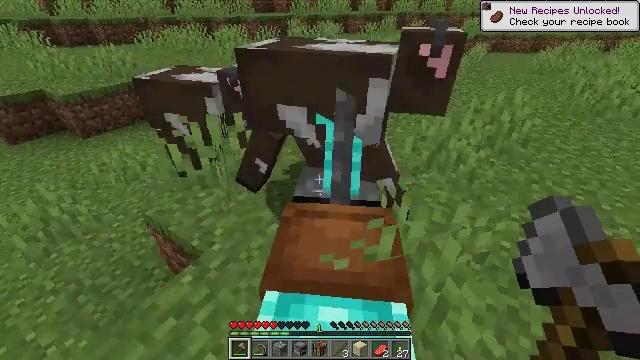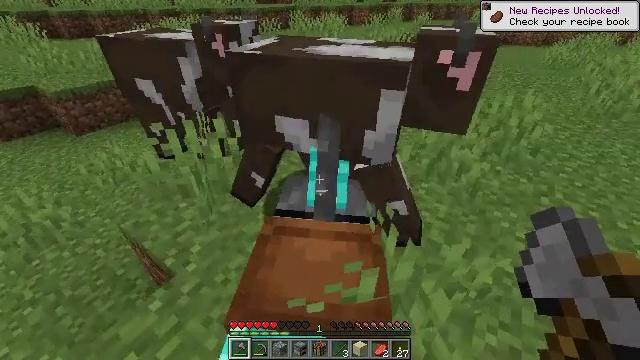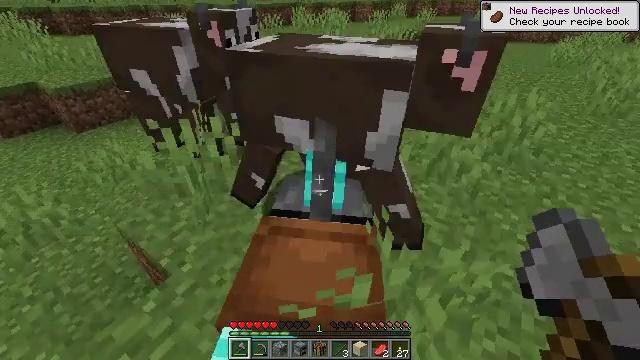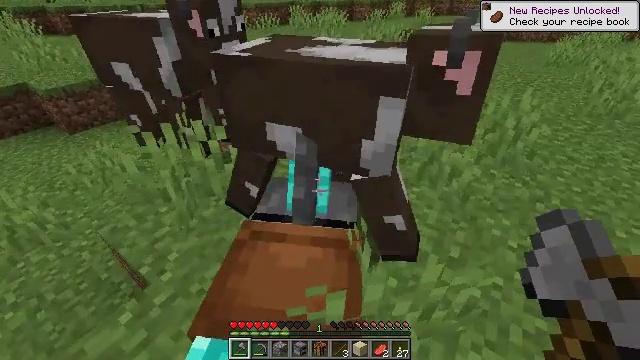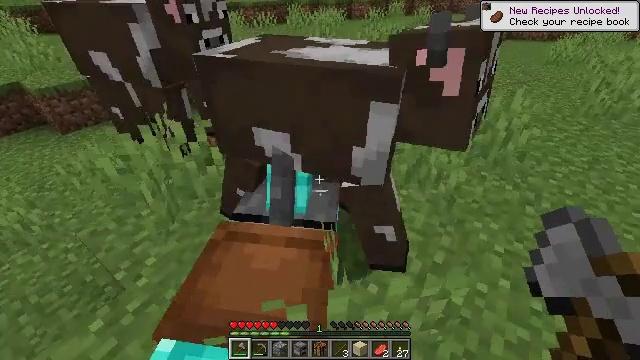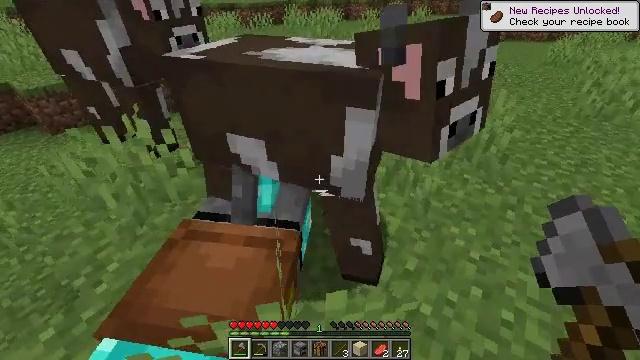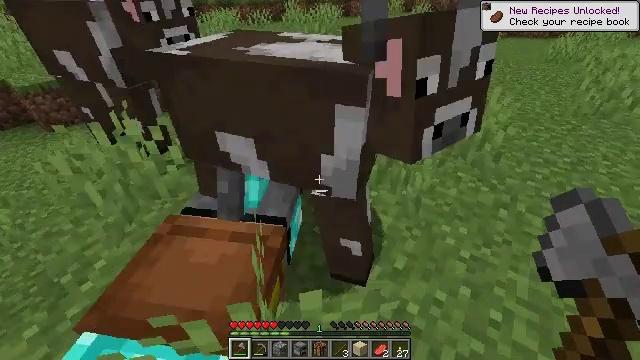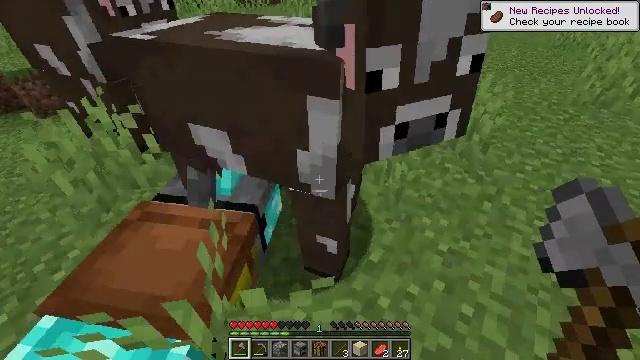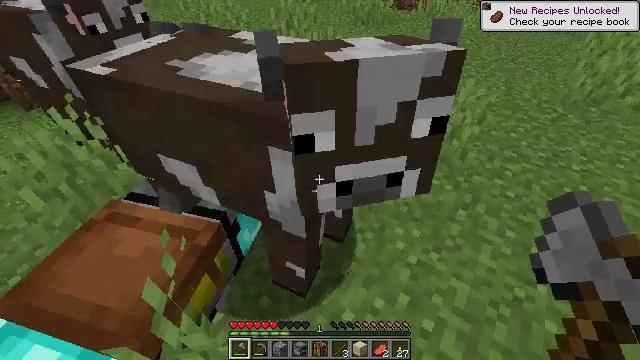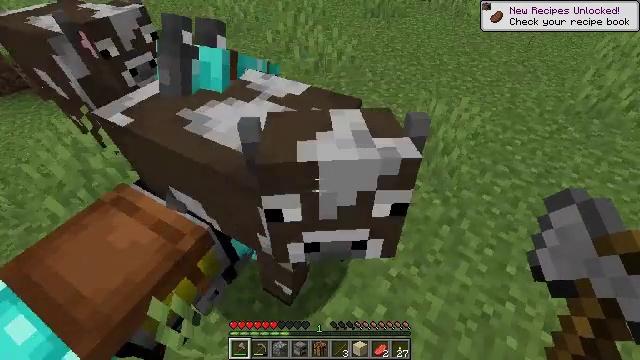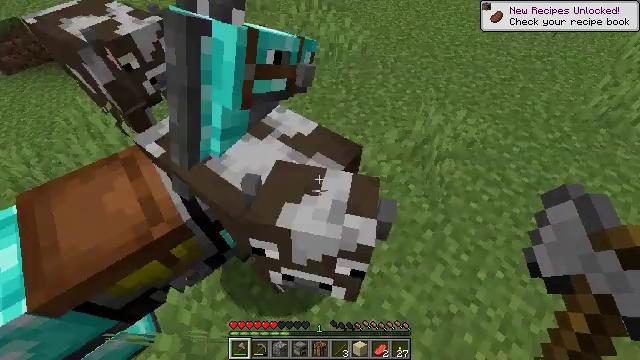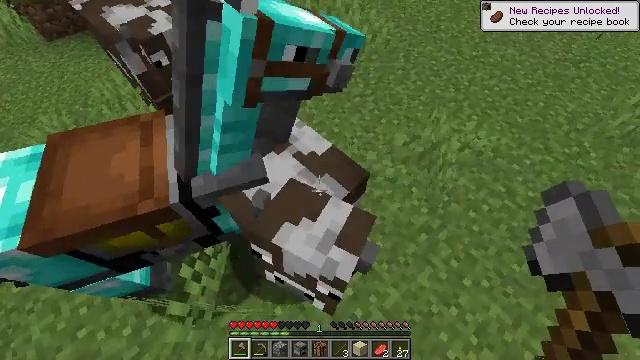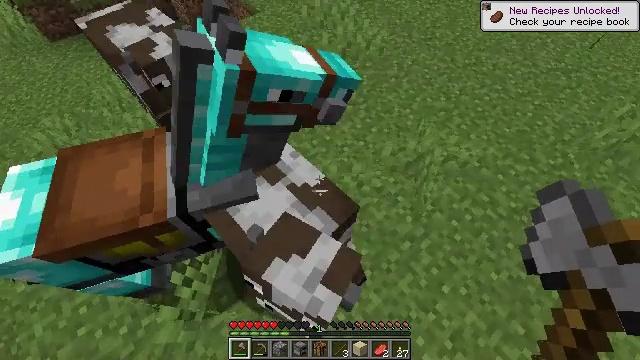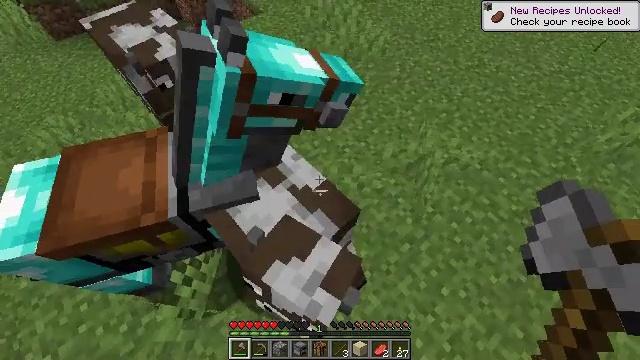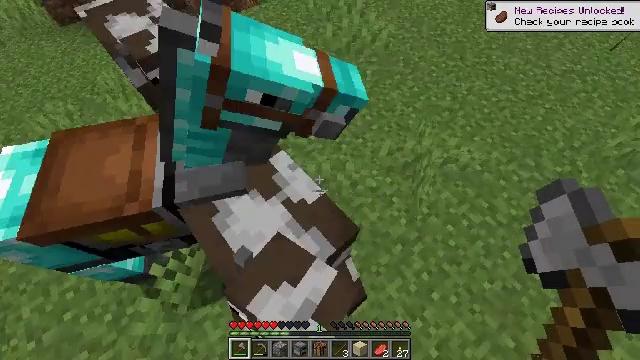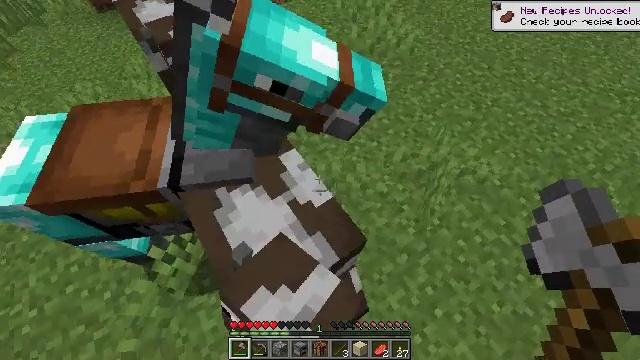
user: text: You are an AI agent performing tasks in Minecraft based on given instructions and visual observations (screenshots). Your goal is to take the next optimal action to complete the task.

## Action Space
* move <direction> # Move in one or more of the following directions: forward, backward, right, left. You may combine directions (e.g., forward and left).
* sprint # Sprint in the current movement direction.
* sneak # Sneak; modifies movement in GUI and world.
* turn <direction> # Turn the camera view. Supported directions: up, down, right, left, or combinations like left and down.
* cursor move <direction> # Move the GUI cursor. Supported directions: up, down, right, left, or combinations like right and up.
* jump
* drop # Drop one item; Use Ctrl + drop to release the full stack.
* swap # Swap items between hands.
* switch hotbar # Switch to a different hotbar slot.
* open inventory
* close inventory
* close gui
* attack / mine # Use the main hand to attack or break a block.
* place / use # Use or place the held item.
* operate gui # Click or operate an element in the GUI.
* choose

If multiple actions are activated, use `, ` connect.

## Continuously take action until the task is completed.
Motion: motion action
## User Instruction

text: Hunt a cow.
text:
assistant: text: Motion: move forward and move right, turn left and down
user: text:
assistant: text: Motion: move forward and move right
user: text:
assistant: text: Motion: move forward and move right
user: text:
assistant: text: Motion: move forward and move right
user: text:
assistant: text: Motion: move forward and move right
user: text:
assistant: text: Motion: move forward and move right
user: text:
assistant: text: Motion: move forward and move right, turn down
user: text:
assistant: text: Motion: move forward and move right, turn down, jump
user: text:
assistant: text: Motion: move forward and move right, turn left and down, jump
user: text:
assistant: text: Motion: turn left and down, jump
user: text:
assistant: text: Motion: turn left and down, jump
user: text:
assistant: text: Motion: jump
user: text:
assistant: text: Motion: no_op
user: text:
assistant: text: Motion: turn left and down
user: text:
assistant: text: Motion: turn left
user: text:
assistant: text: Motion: turn left and up
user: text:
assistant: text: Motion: turn left and up, attack / mine
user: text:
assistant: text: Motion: turn left, attack / mine
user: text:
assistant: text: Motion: turn left
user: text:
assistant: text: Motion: turn left
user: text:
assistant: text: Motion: no_op
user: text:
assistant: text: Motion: no_op
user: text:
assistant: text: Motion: no_op
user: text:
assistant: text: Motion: no_op
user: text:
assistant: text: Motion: no_op
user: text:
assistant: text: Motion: no_op
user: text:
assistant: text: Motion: turn right
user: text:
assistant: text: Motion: turn right and up
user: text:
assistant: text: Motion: turn right and up
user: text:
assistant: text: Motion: move forward, turn right and up